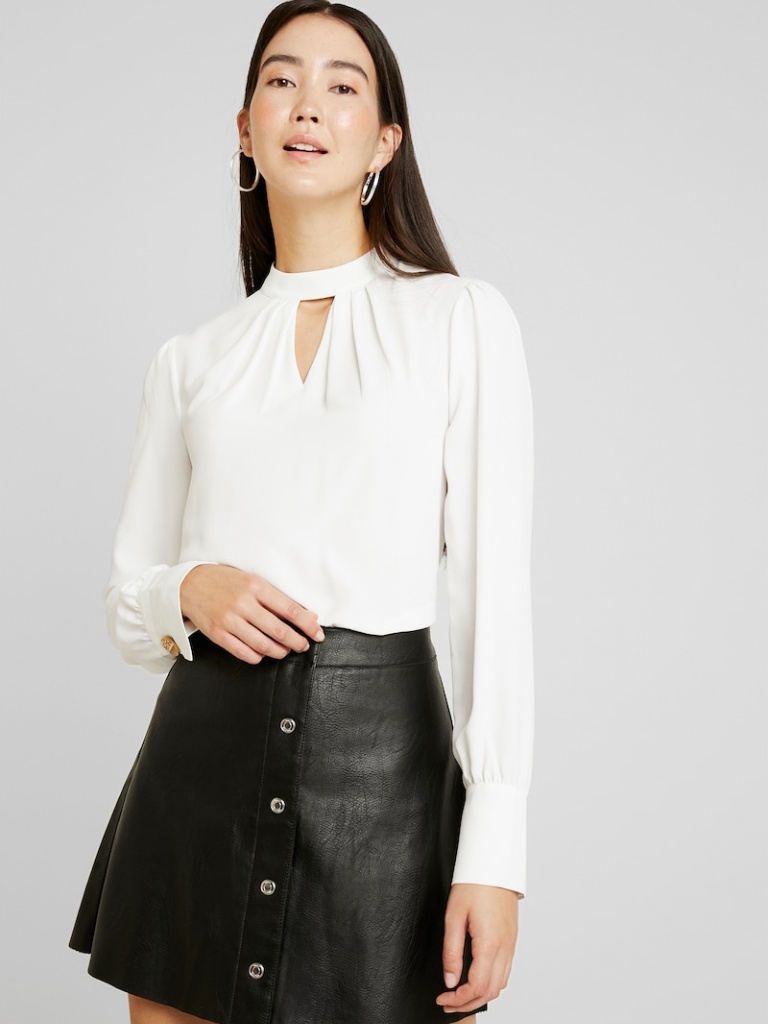
silk loose a long-sleeved with the sleeves down hip length Fully Tucked in keyhole blouse